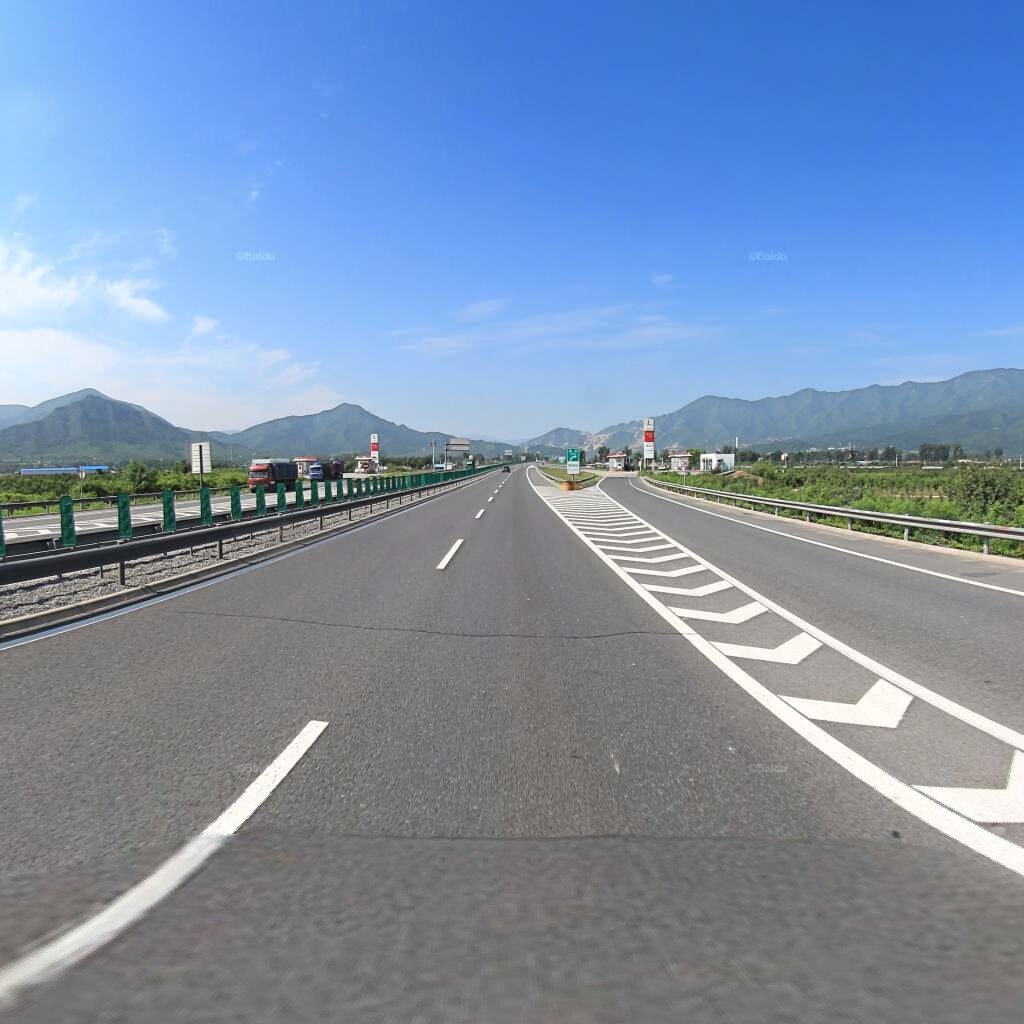
Region: Haidian
Road damage annotations: transverse crack